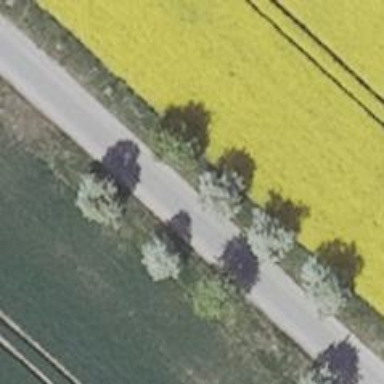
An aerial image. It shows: Row of deciduous broadleaved trees.